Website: bh-photo
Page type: customer-info-address
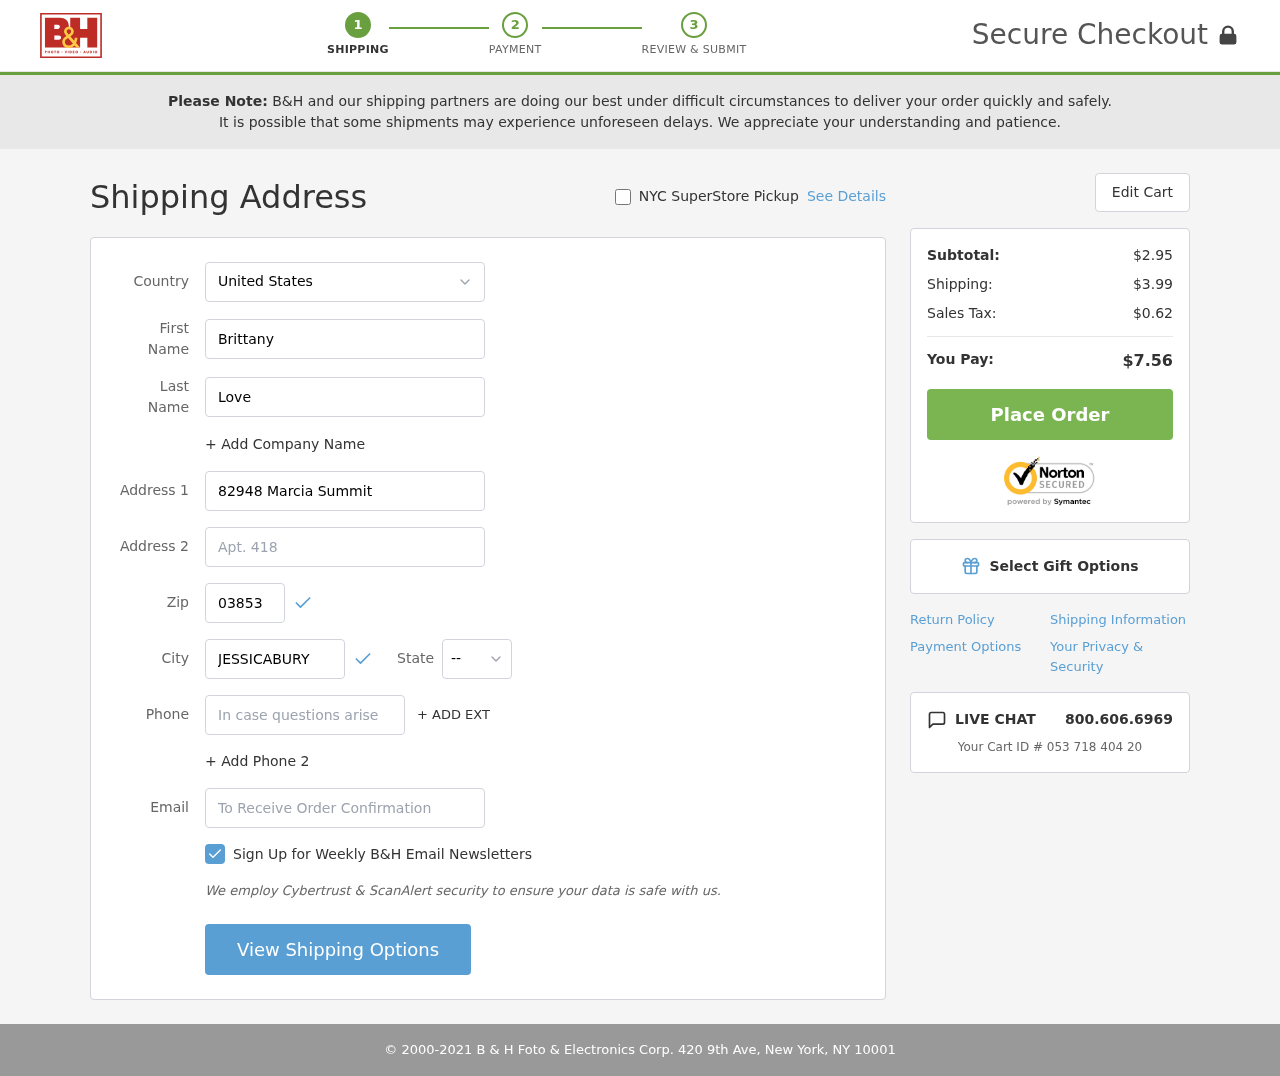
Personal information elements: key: PII_CITY
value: Jessicabury
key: PII_COUNTRY
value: United States
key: PII_EMAIL
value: blove@yahoo.com
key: PII_FIRSTNAME
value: Brittany
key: PII_LASTNAME
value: Love
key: PII_PHONE
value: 9042083625
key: PII_POSTCODE
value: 03853
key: PII_STATE_ABBR
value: AZ
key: PII_STREET
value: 82948 Marcia Summit
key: PII_STREET2
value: Apt. 418
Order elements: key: ORDER_SUBTOTAL
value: $2.95
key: ORDER_SHIPPING_COST
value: $3.99
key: ORDER_TAX
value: $0.62
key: ORDER_TOTAL
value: $7.56
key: ORDER_ID
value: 053 718 404 20